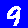
Digit: 9